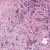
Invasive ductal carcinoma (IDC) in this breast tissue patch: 1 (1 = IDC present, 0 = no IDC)